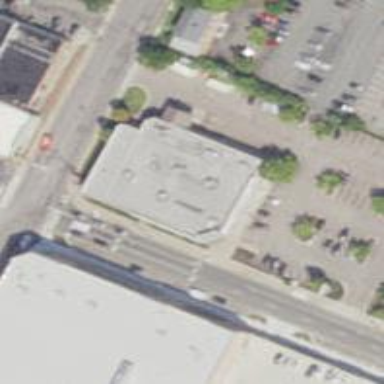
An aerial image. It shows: Building.